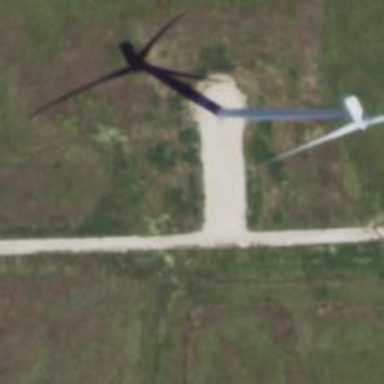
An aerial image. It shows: Road specifically designated for service vehicles within wind farm.